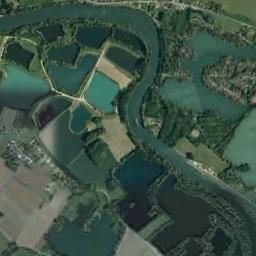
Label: river